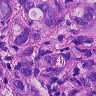
Metastatic tissue present: yes